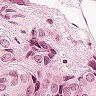
Metastatic tissue present: yes